Question: Here is picture in chrome:

I just woder what does 'user stylesheet' mean here. The case is that I am 100% sure that these classes does not exists in my stylesheets (it was before). I thought It comes from cache but it remains even after cache is cleared. Any ideas? Thanks.
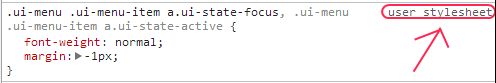
Answer: First of all, <URL> browse the web. Hence if you prefer certain CSS settings over what the web page designer intended, you can overrule those settings with your own.
This 'user stylesheet' that you found, may therefore just be a local CSS file on your pc.
Therefore we need to know: where did you find that .CSS file?
If the same file is in this location:
'''
PC: C:UsersYourUsernameAppDataLocalGoogleChromeUser DataDefaultUser StyleSheetsCustom.css
MAC: ~/Library/Application Support/Google/Chrome/Default/User StyleSheets/Custom.css
'''
Then the answer is:
Which means that with that specific stylesheet you can change the look of your Google Chrome Web Inspector.
So it has nothing to do with the website you are inspecting, only with how your web inspector looks (it is built with HTML, CSS and JavaScript).
You can read about it <URL>
It could also very well be the case that Google Chrome implements some other 'user stylesheet' that is stored somewhere else on your pc (but I wouldn't know where exactly).
Note that the inspector also shows 'user agent stylesheets' which is the default stylesheet that your browser implements. You can read about those in this question: <URL>